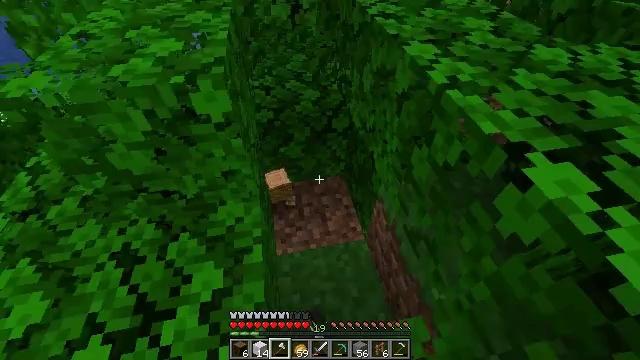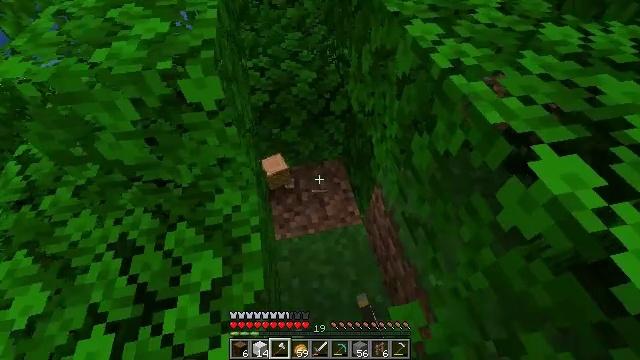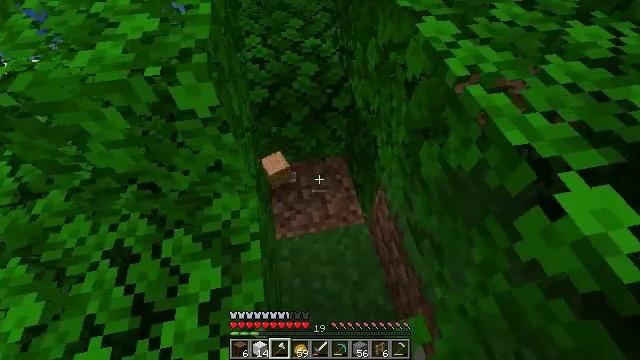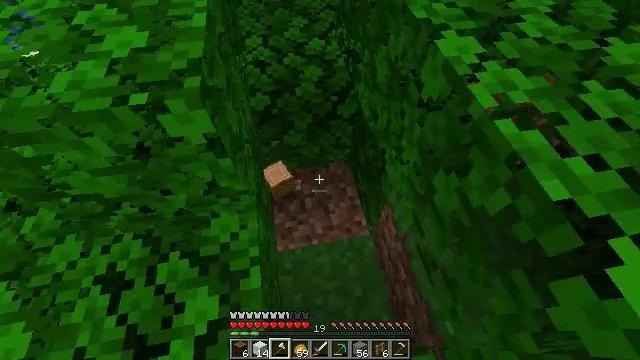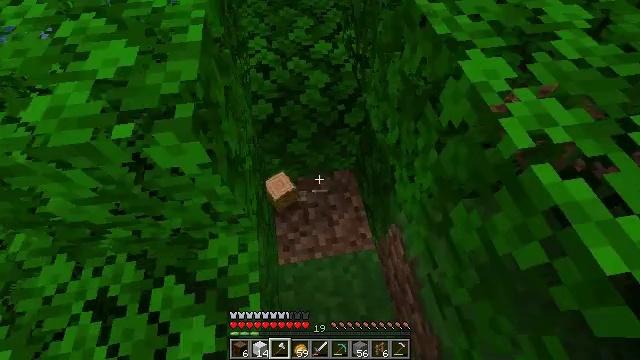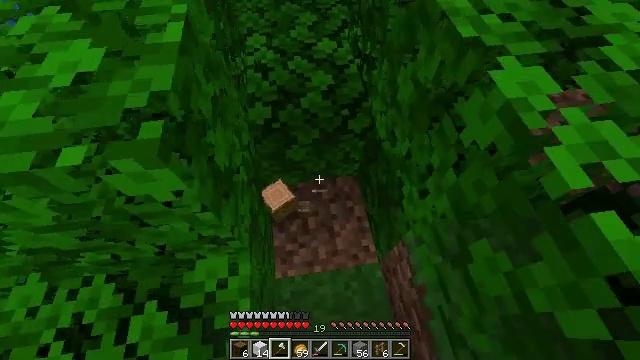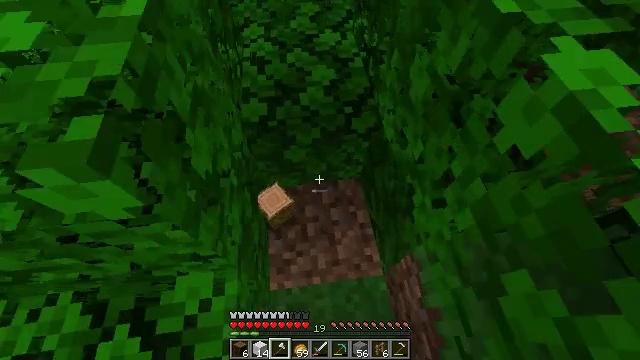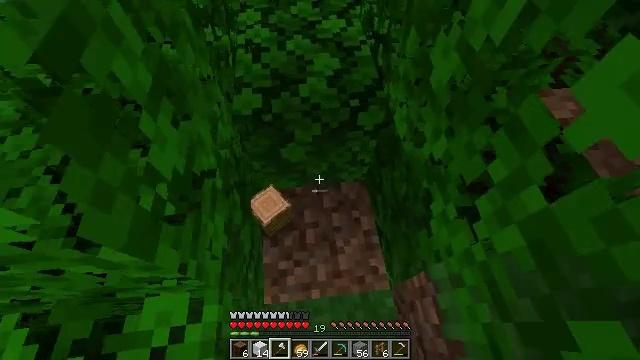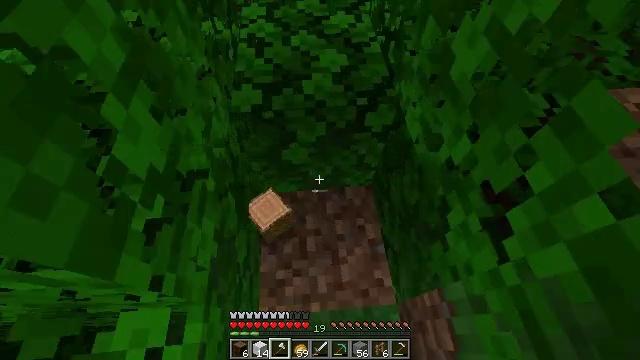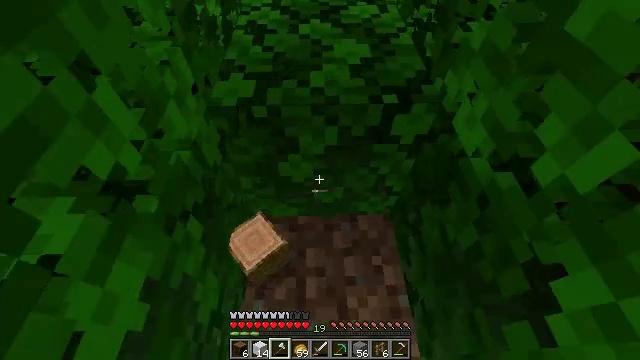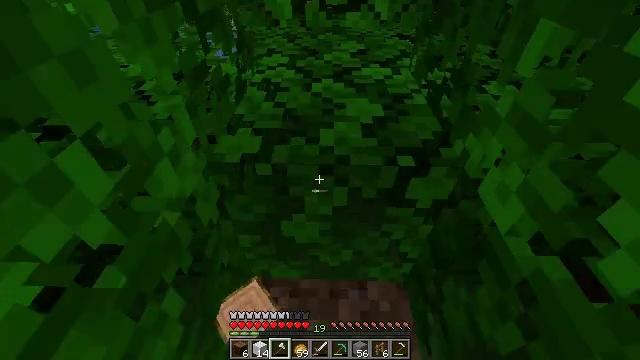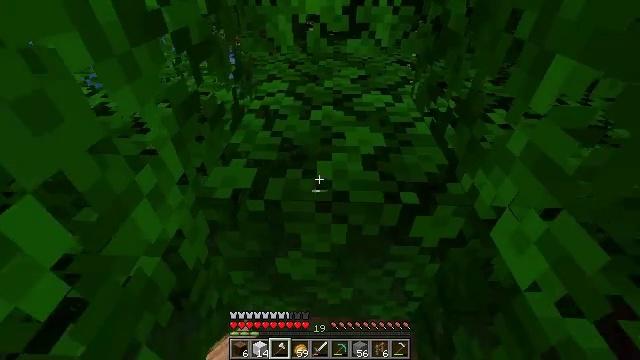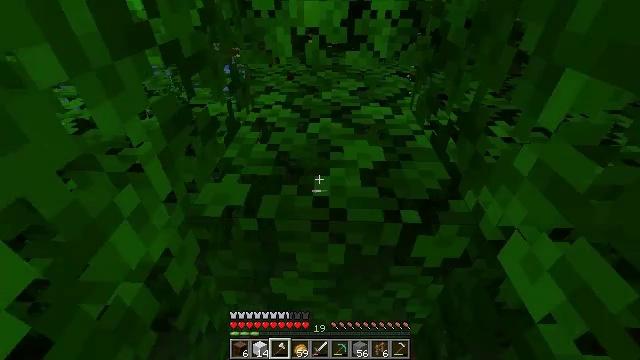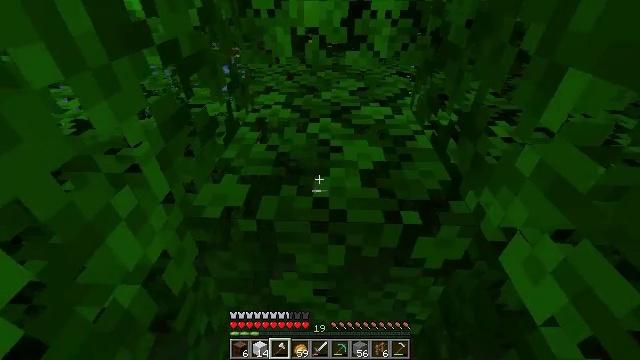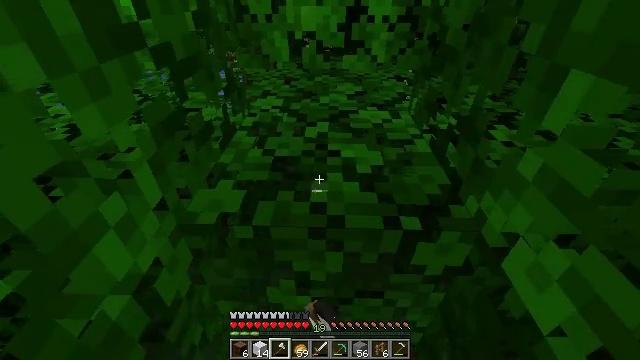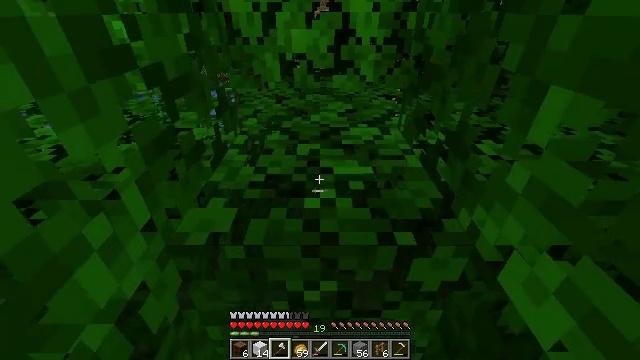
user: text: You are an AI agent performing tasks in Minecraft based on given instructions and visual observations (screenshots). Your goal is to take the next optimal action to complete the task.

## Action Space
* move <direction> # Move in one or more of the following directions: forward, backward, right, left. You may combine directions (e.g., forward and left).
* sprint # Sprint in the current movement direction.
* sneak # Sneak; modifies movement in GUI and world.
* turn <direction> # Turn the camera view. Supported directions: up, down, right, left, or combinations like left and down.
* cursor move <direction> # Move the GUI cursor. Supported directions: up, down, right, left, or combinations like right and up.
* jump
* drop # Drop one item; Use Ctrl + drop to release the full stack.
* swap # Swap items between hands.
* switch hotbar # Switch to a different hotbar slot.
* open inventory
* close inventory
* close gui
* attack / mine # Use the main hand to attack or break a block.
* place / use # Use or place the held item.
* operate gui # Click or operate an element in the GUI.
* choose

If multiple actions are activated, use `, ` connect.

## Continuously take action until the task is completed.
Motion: motion action
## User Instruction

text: Trim the tree by mining oak leaves.
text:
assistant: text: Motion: move forward, turn down
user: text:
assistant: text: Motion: move forward, turn down
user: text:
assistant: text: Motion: move forward, turn down
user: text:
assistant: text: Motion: move forward, turn left and down
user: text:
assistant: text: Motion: move forward, turn left
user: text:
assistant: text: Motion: move forward
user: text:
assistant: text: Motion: move forward
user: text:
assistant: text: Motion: move forward, turn left and up
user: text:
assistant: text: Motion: move forward, turn left and up
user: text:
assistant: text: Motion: turn left and up
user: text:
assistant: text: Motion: turn up
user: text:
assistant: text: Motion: turn up
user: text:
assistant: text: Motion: attack / mine
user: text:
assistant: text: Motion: attack / mine
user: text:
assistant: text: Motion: turn right and up, attack / mine
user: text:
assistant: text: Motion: attack / mine
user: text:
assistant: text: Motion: attack / mine
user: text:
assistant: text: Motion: attack / mine
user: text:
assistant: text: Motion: attack / mine
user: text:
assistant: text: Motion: attack / mine
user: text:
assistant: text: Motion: attack / mine
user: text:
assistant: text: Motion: turn up, attack / mine
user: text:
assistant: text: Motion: turn up, attack / mine
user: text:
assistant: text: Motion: turn up, attack / mine
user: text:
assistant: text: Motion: turn up, attack / mine
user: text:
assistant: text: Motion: turn up, attack / mine
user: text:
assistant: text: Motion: attack / mine
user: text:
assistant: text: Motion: attack / mine
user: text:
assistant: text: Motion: attack / mine
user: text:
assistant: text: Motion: attack / mine